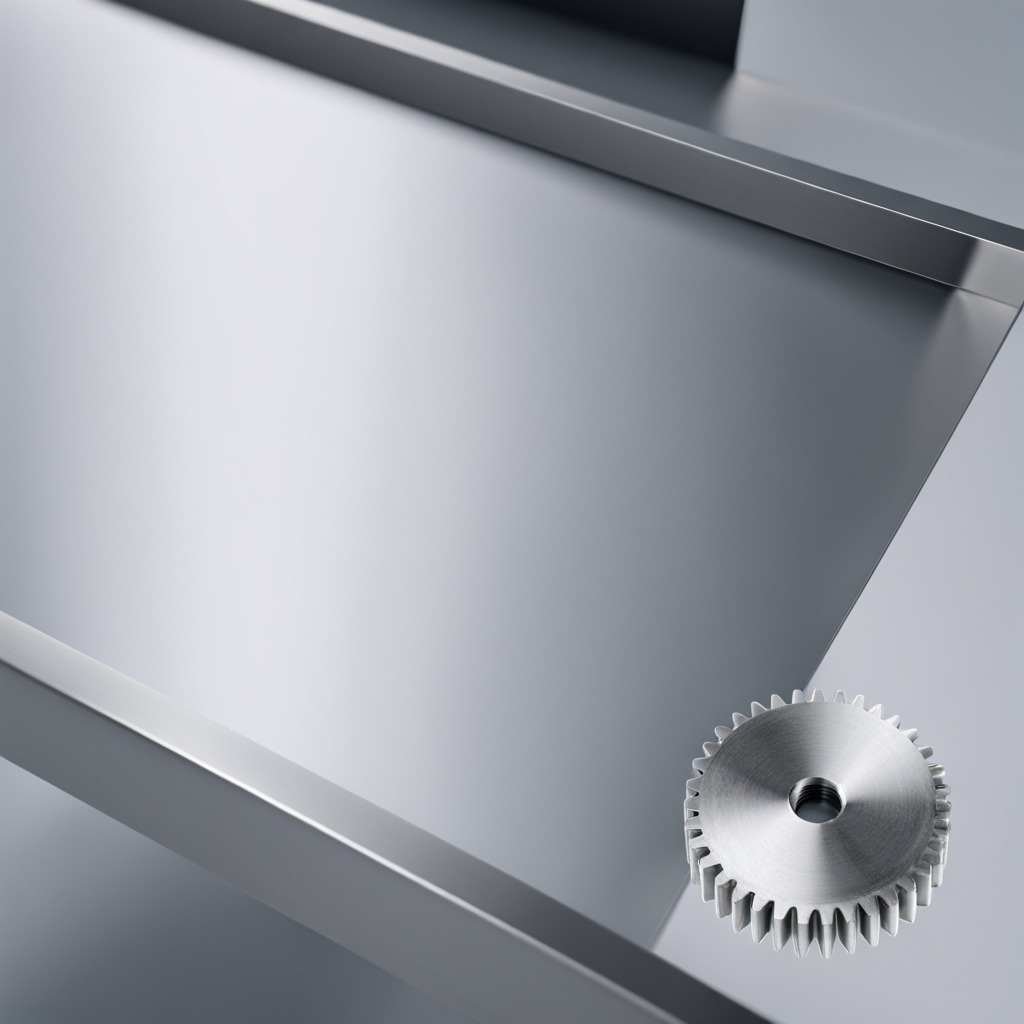
A steel gear with teeth is lying on the stainless steel table in a high-end prototyping lab.